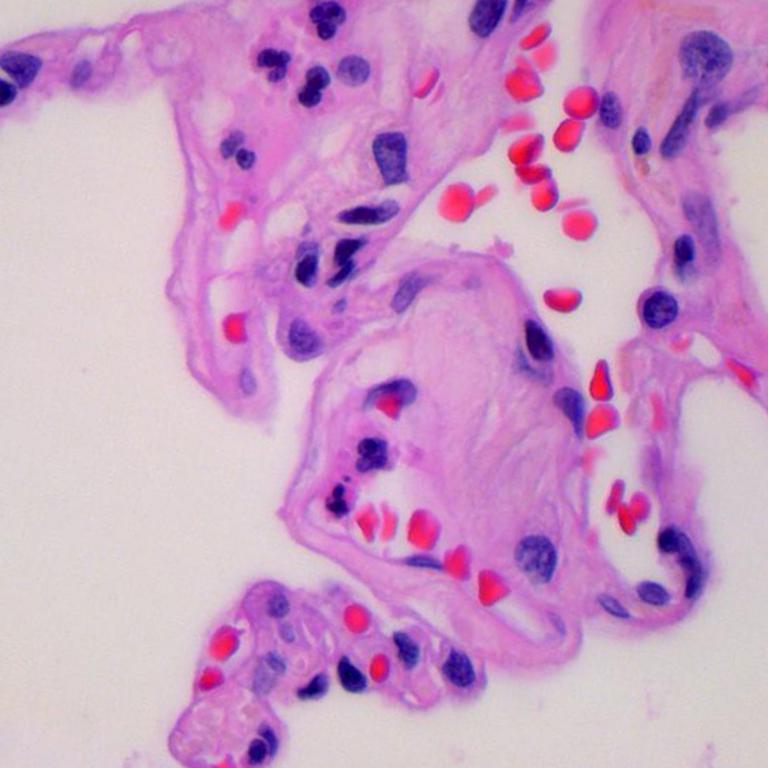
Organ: lung
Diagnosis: benign